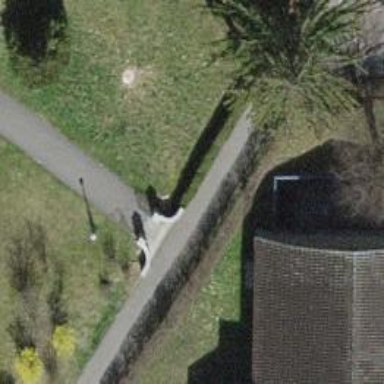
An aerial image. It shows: Road with steps.